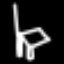
Label: chair